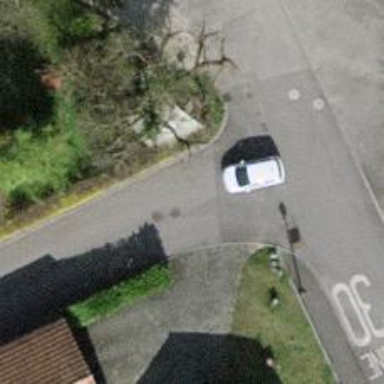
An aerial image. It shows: Residential road with asphalt surface and no sidewalks.